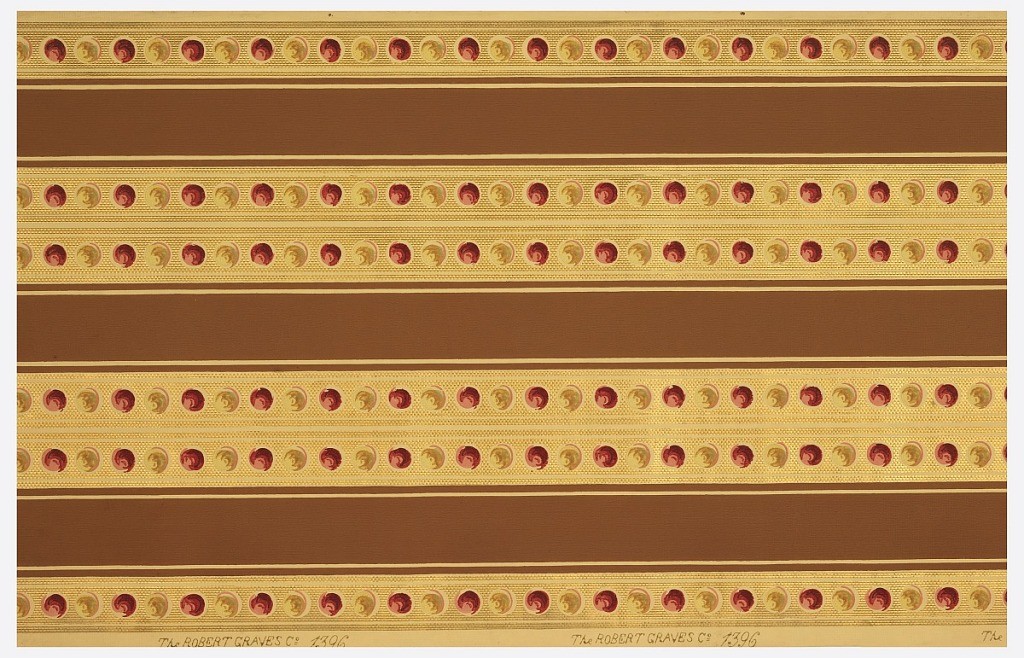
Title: Sidewall
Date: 1875–1906
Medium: Block-printed
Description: Wallpaper roll.
Parallel lines of gold containing single row of small marble-like objects. Marble colors alternate between red and yellow.